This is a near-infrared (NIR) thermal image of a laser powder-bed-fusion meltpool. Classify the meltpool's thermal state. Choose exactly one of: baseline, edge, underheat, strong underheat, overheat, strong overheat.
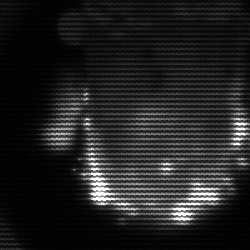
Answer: baseline